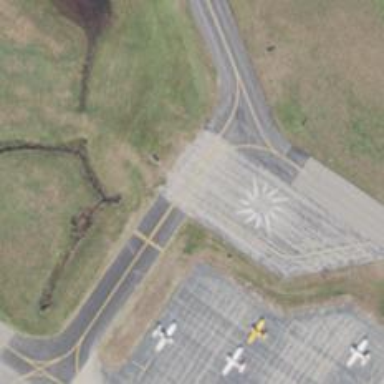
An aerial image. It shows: Image of taxiway at airport.